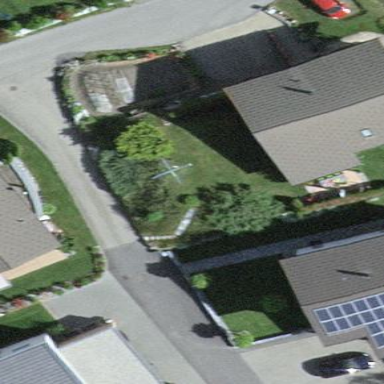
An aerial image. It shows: Simple and straightforward house.